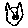
Label: cat